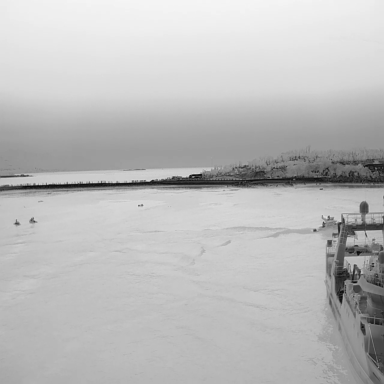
There are three canoes in the infrared image.